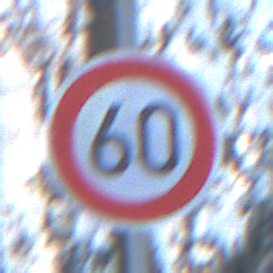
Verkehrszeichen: Geschwindigkeit60
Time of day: MorningAfternoon
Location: Outdoor (Nature)
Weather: Clear
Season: Winter
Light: Natural